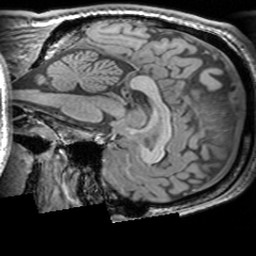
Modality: T1w
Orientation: sagittal
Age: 28
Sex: male
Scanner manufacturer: siemens
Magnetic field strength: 3 T
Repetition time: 1.63 s
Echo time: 0.00311 s